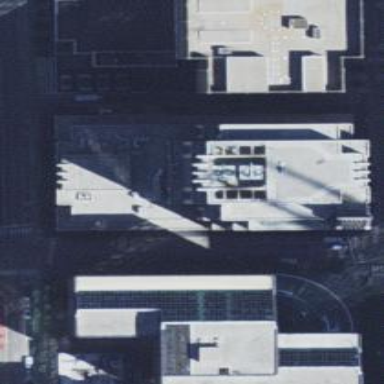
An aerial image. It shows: Part of building is shown in the image.